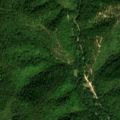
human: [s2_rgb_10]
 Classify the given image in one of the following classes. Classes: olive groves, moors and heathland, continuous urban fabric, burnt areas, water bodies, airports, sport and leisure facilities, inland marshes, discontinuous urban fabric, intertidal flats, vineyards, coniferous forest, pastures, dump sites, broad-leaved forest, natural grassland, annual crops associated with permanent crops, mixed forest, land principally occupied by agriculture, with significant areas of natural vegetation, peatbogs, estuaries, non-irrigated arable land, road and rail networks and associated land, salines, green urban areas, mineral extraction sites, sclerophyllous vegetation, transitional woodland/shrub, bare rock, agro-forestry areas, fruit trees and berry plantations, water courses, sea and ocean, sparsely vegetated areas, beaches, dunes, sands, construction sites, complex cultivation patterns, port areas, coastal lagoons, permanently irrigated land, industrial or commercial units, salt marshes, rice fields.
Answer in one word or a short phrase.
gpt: broad-leaved forest